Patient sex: M
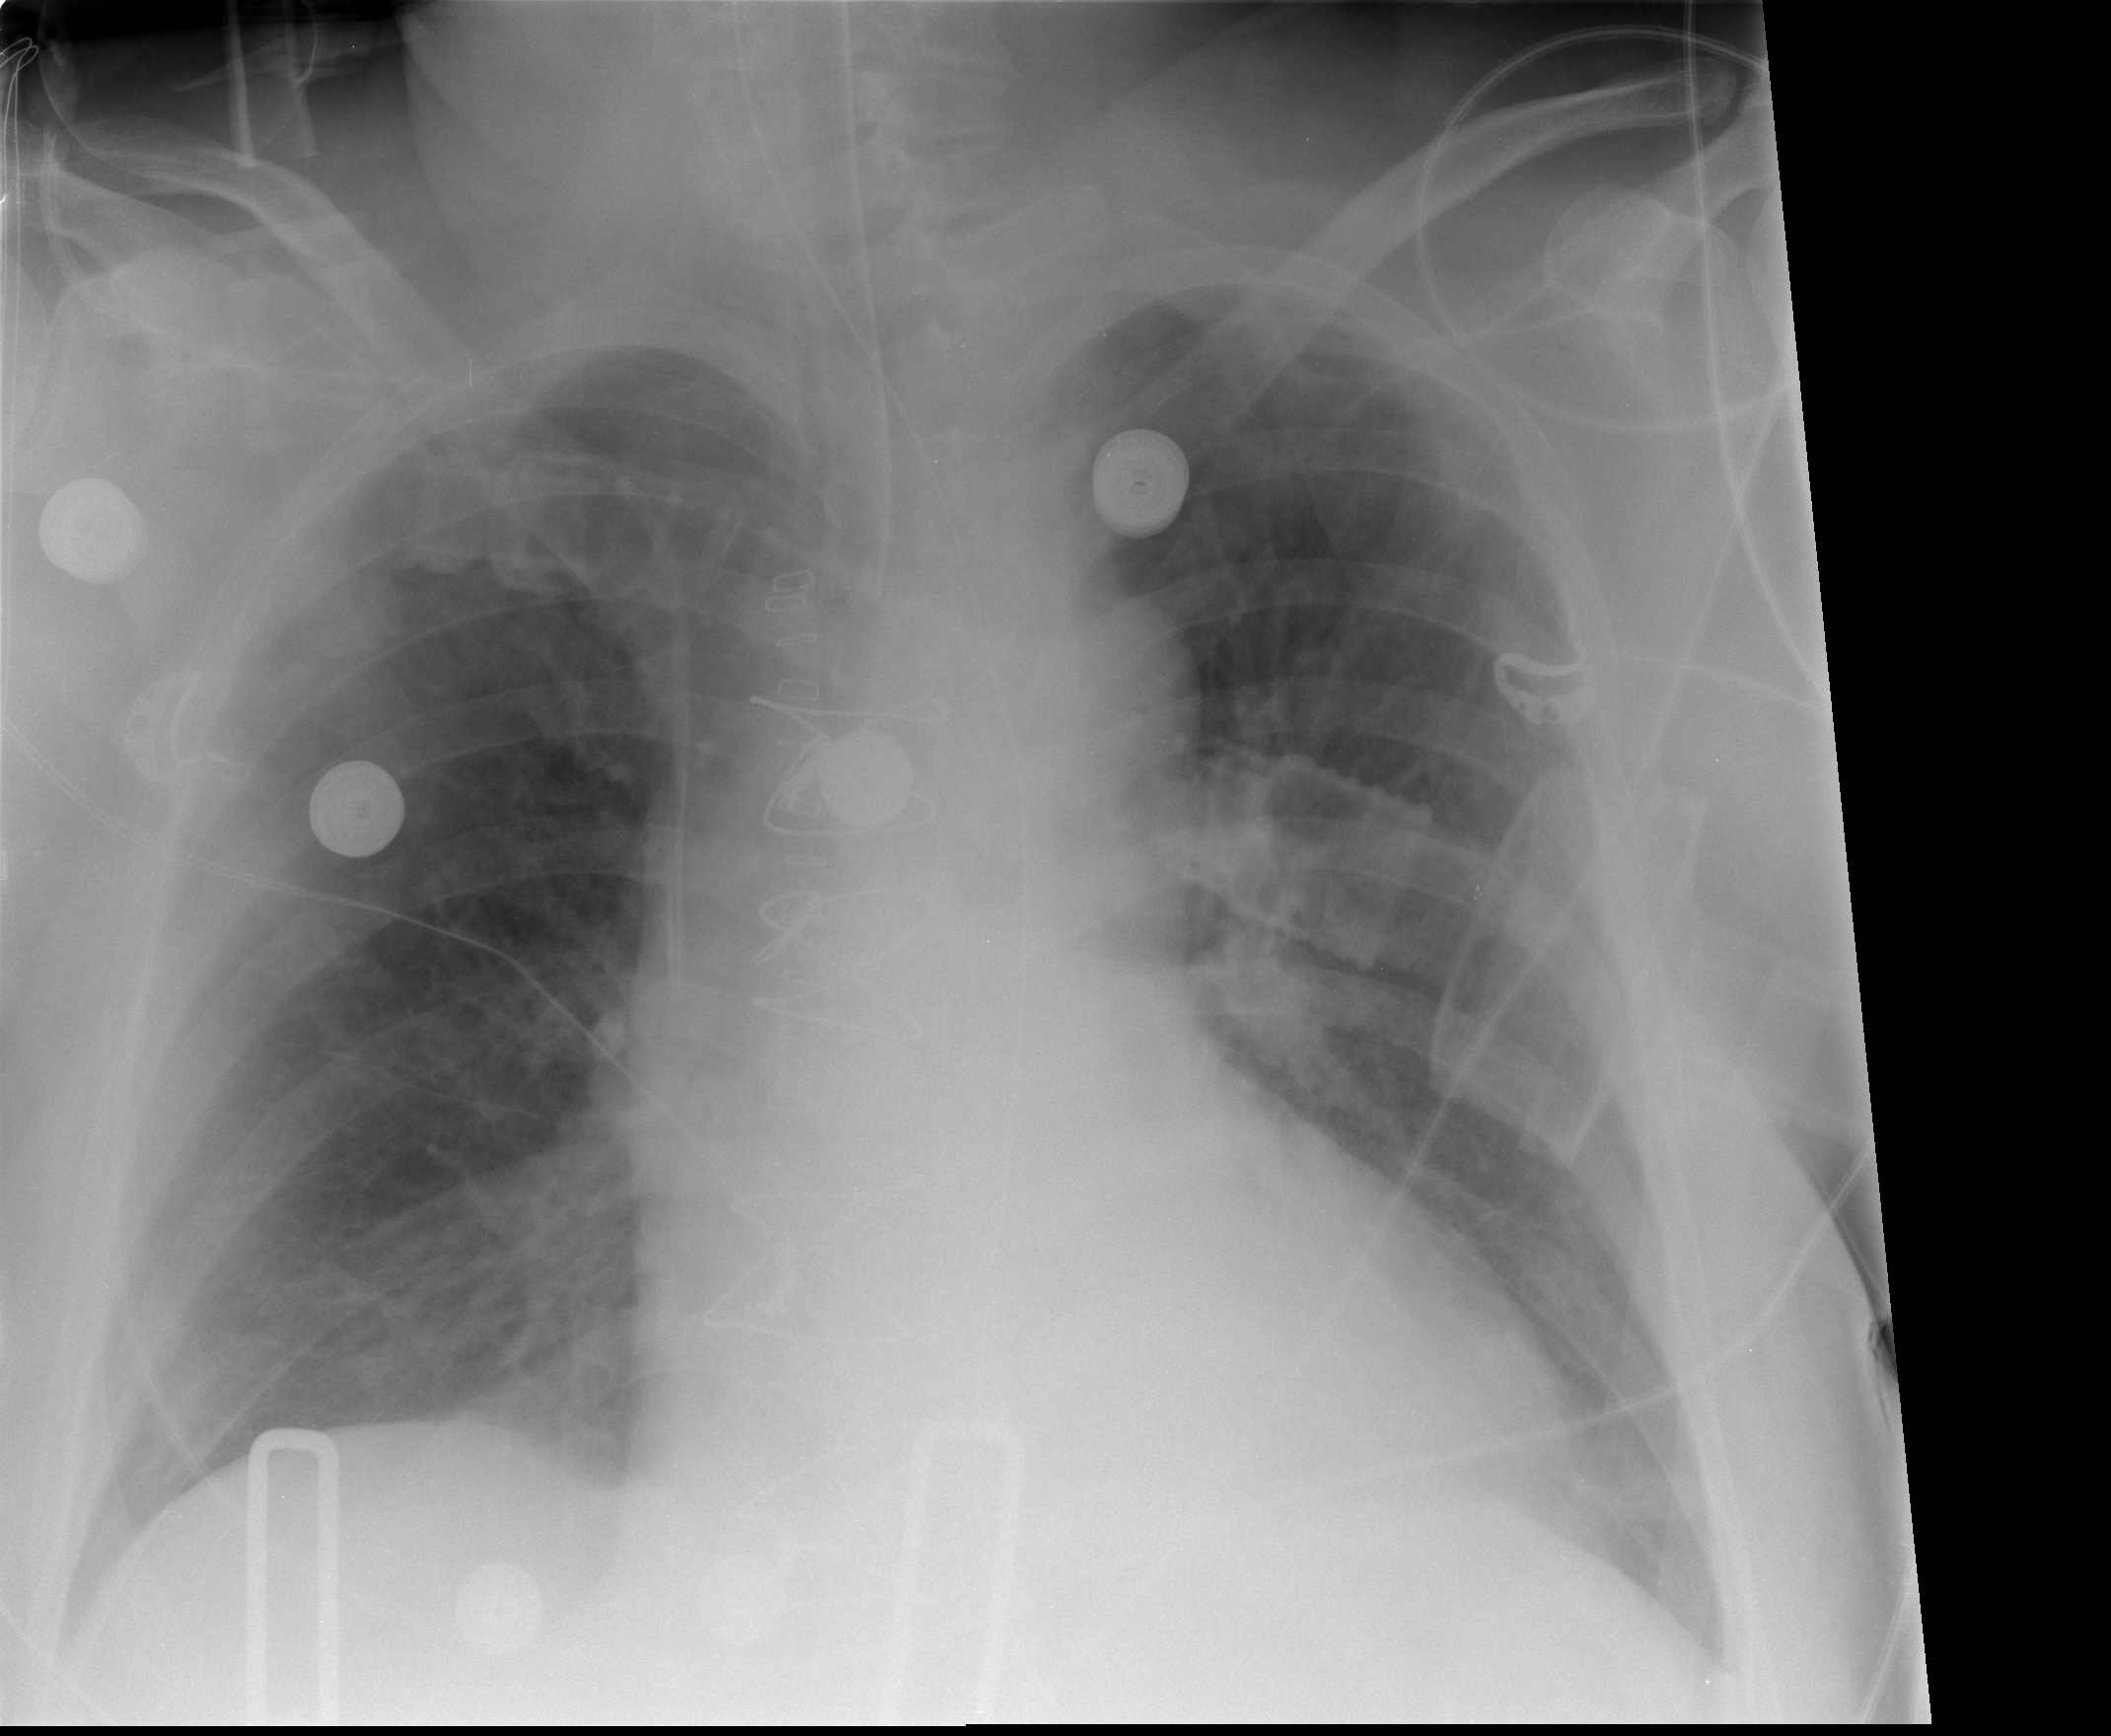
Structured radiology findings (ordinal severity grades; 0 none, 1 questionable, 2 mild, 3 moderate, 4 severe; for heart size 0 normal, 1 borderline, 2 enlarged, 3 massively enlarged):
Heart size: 2
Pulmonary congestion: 0
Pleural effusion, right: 0
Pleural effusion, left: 1
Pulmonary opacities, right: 0
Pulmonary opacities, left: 0
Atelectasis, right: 0
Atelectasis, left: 2